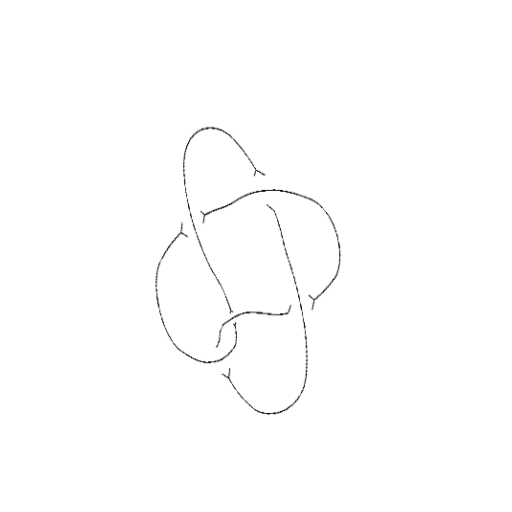
Crossing number: 5